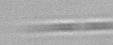
Label: Pseudo-nitzschia